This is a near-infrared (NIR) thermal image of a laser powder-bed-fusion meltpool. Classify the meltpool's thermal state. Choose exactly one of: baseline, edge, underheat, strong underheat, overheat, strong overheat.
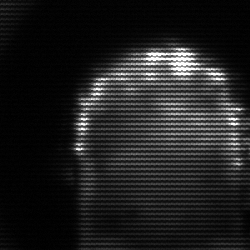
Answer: baseline